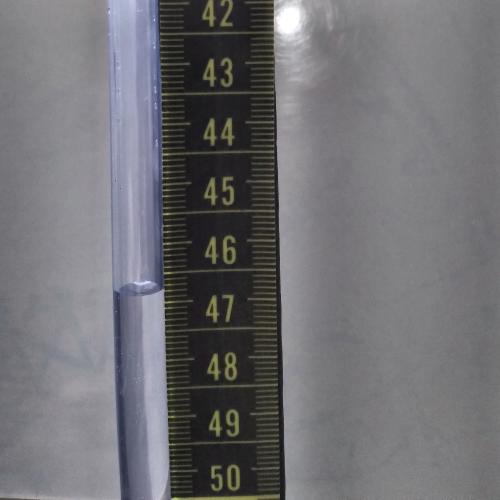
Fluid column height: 46.8 cm